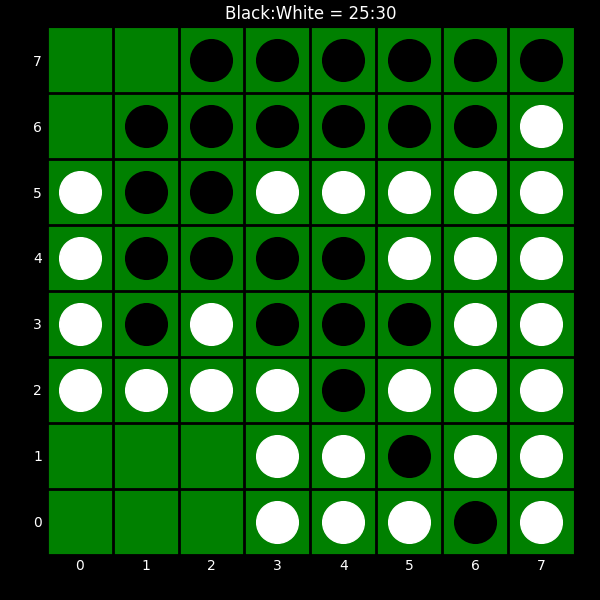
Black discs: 25
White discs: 30